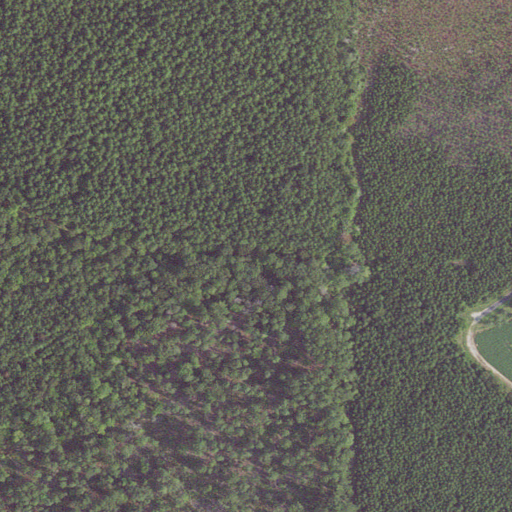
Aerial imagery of cape in Virginia named Custis Neck containing woody wetlands, evergreen forest, open development, and cultivated crops